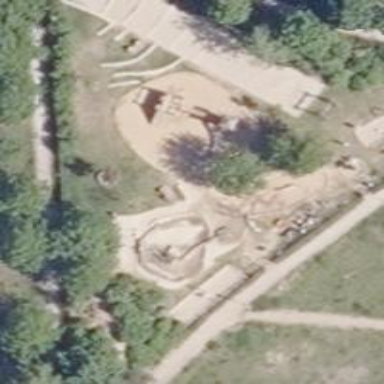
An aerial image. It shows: Playground with water features.